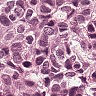
Metastatic tissue present: yes